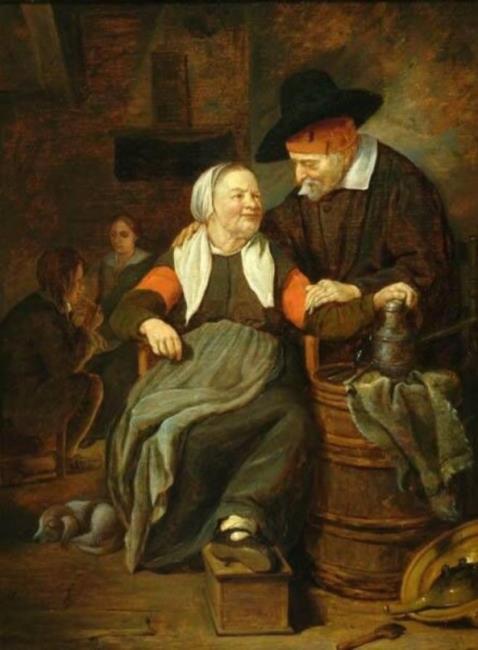
Title: The doctors visit
Artist: circle of Quiringh van Brekelenkam
Earliest date: 1637
Latest date: 1679
Genre: painting
Iconography: Tobacco
Keywords: interior view, old woman, man, barrel (container), pipe, dog, genre